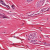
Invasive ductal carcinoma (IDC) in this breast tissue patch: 0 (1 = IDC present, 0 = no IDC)